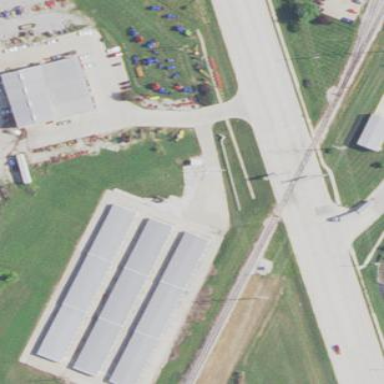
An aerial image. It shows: Storage rental shop.